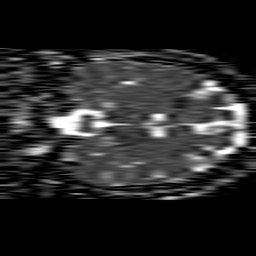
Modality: ADC
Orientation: coronal
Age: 36
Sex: female
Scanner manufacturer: philips
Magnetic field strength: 1.5 T
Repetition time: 4.6 s
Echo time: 0.08517 s